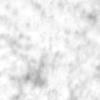
Label: no_change